Question: Can you help me with my DataGridView? I need to show sum of column based on another column.
For example, I have Part number 1,2,3. QTY for PN is always 1 because of the serial number given.
PN 1 has 10qty (10rows). I need to sum it based on that PN and put the sum value at the end cell. Please see below sample:

It is excel I know, but just please bear with me pretend it is DataGridView.
Total sum is based on sum of cost for the same PN.
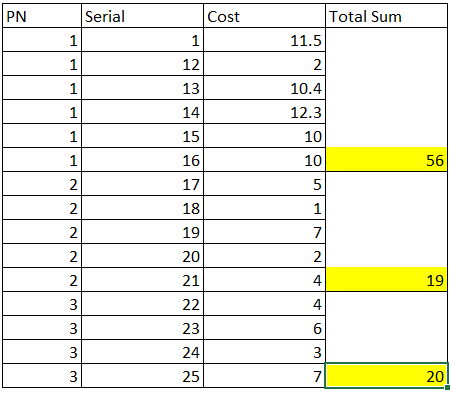
Answer: You will need to follow the <URL> in my comment, and do some manipulation in the DataGridView_Paint event. I have done that below.
I made a class to hold your data called Model. I also used DataBinding to put that data into the DataGridView. Your method for holding and applying the data might be different, but this works well.
'''
Public Class Form1
Private data As List(Of Model)
Private dataGroups As IEnumerable(Of (PN As Integer, TotalSum As Double, Count As Integer))
Private Sub Form1_Load(sender As Object, e As EventArgs) Handles MyBase.Load
data = New List(Of Model) From {
New Model(1, 1, 11.5),
New Model(1, 12, 2),
New Model(1, 13, 10.4),
New Model(1, 14, 12.3),
New Model(1, 15, 10),
New Model(1, 16, 10),
New Model(2, 17, 5),
New Model(2, 18, 1),
New Model(2, 19, 7),
New Model(2, 20, 2),
New Model(2, 21, 4),
New Model(3, 22, 4),
New Model(3, 23, 6),
New Model(3, 24, 3),
New Model(3, 25, 7)}
DataGridView1.DataSource = data
dataGroups = data.GroupBy(Function(d) d.PN).Select(Function(g) (g.Key, g.Sum(Function(g1) g1.Cost), g.Count()))
Dim textBoxColumn = New DataGridViewTextBoxColumn() With {.HeaderText = "Total Sum"}
DataGridView1.Columns.Add(textBoxColumn)
End Sub
Private Sub DataGridView1_Paint(sender As Object, e As PaintEventArgs) Handles DataGridView1.Paint
If DataGridView1.DataSource IsNot Nothing Then
Dim columnIndex = DataGridView1.Columns.Count - 1
Dim counter As Integer = 0
Dim index As Integer = 0
Dim rowDisplayRectangle = DataGridView1.GetRowDisplayRectangle(0, True)
Dim headerCell = DataGridView1.Columns(0).HeaderCell
Dim defaultCellStyle = DataGridView1.DefaultCellStyle
Dim font = DataGridView1.Font
For Each dataGroup In dataGroups
Dim columnDisplayRectangle = DataGridView1.GetColumnDisplayRectangle(columnIndex, True)
Dim totalSumString = dataGroup.TotalSum.ToString()
Dim rect As New Rectangle(
columnDisplayRectangle.X,
columnDisplayRectangle.Y + headerCell.ContentBounds.Height + counter * rowDisplayRectangle.Height + 8,
columnDisplayRectangle.Width - 1,
(rowDisplayRectangle.Height + 1) * dataGroup.Count - 7 + index)
e.Graphics.FillRectangle(New SolidBrush(defaultCellStyle.BackColor), rect)
Dim point As New Point(
columnDisplayRectangle.X + columnDisplayRectangle.Width - e.Graphics.MeasureString(totalSumString, font).Width - 8,
rect.Y + rect.Height - e.Graphics.MeasureString(totalSumString, font).Height - (rowDisplayRectangle.Height - e.Graphics.MeasureString(totalSumString, font).Height) / 2)
e.Graphics.DrawString(totalSumString, font, New SolidBrush(defaultCellStyle.ForeColor), point)
counter += dataGroup.Count
index += 1
Next
End If
End Sub
End Class
Public Class Model
Public Sub New(pn As Integer, serial As Integer, cost As Double)
Me.PN = pn
Me.Serial = serial
Me.Cost = cost
End Sub
Public Property PN As Integer
Public Property Serial As Integer
Public Property Cost As Double
End Class
'''
<URL>
It is not straightforward and is not handled out of the box. You also may need to fool with the integers in the draw event if you find items not aligning with different fonts. I don't have time to do that.